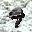
Label: 9